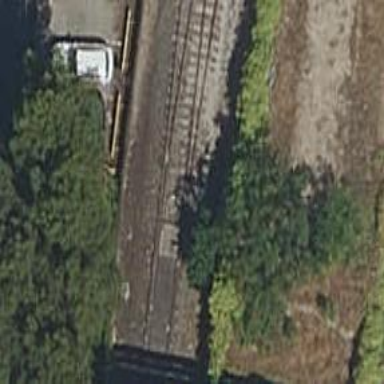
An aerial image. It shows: Railway switch.